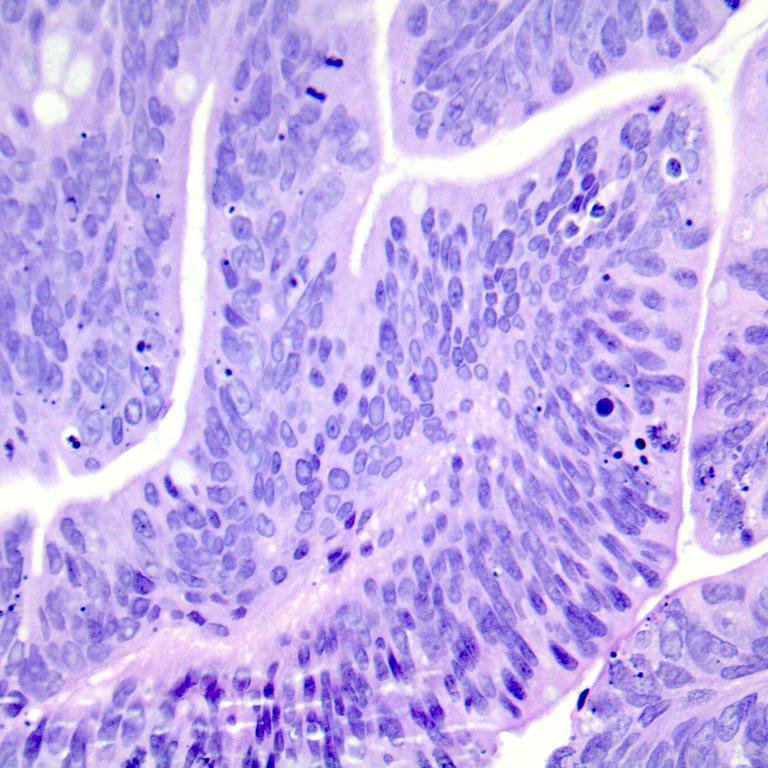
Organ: colon
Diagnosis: adenocarcinomas